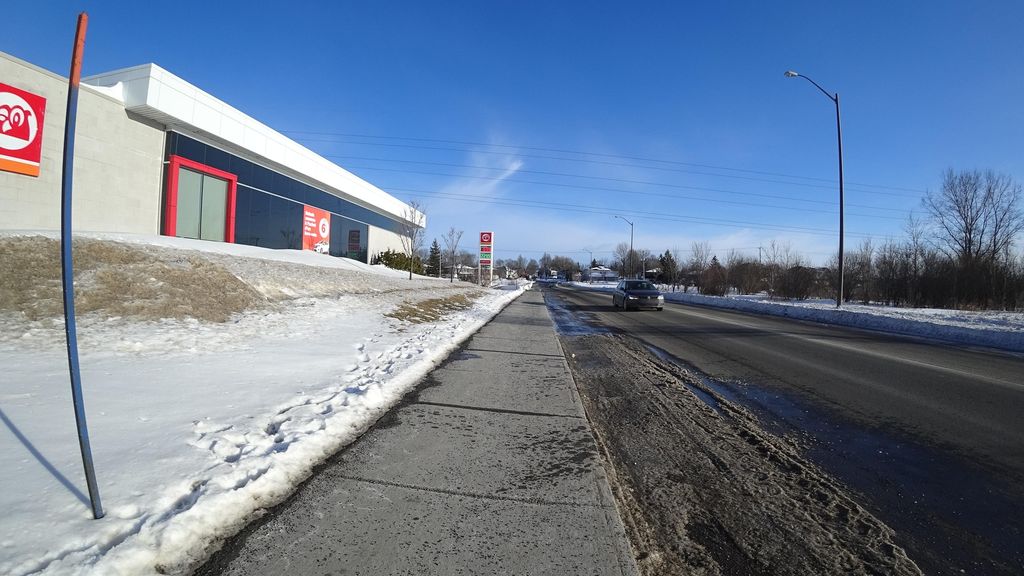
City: quebec_city